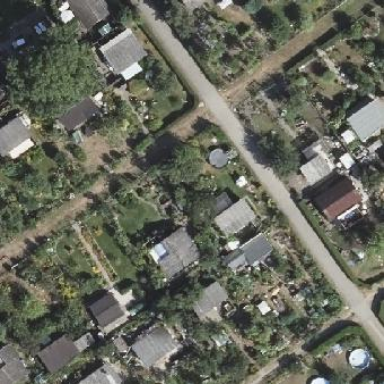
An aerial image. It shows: Plot within allotments.